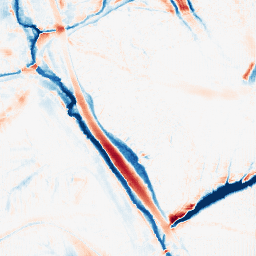
Category: morphological
Decomposition family: morphological_ellipse
Decomposition parameters: operation: average
width: 20
height: 30
Upsampling method: fft_zeropad
Upsampling parameters: scale: 4
Upsampling scale: 4